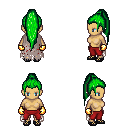
a pixel art fantasy rpg character, female body template, human, tanned skin, gray tattered cape, red pants, green extra-long topknot hairstyle, gold gloves, ghillies, four views (front, back, left, right), 2x2 character sprite sheet, small pixel art, hard edges, no anti-aliasing